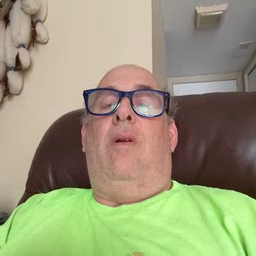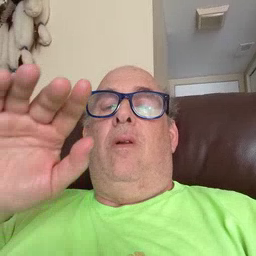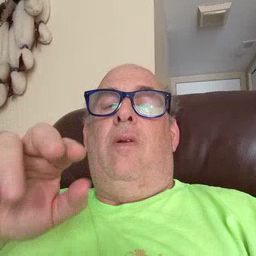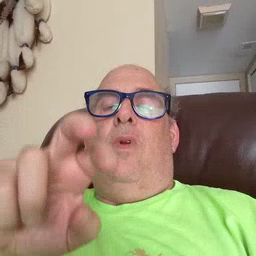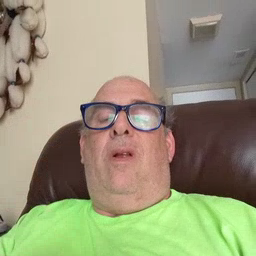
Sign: ride